Question: I have a list I am trying to iterate over to change each div into a song of its own. The list I have is simplified by JSON because the data comes from a Django queryset. My problem is that I can't figure out how to continue to
the next object without having it repeat the same one within the loop.
I have tried setting variables outisde to stop it or go to the next song without success.
'''
The Json as data variable: [{"song":{"file":"music/the_unlighteds_2.mp3"}},{"song":{"file":"music/the_unlighted_6_32.mp3"}}]
'''
'''
Script code:
<script>
$("h1[id]").each(function(){
var next_song = "";
var data = [{{ chap_song|safe }}]
console.log(data);
for (var i in data) {
var next_song = JSON.stringify(data[i].song.file);
}
console.log(next_song);
if(this.id==='scroll-to')$(this).html("<audio controls autoplay> <source src=https://theunlighted.io/media/"+next_song.replace(/"/g, "")+ " type="audio/wav"></audio>");
});
</script>
'''

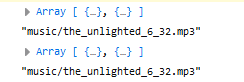
Answer: You can try using the same loop index to access the data in both arrays.
'''
var data = [{{ chap_song|safe }}];
$("h1[id]").each(function(i){ // i is the index of the current h1
var song = data[i]; // so we want the corresponding song
$(this).html("<audio controls autoplay> <source src=https://theunlighted.io/media/"+song.file.replace(/"/g, "")+ " type="audio/wav"></audio>");
});
'''